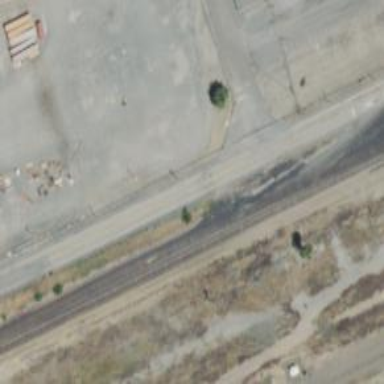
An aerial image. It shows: Railway siding with rails.